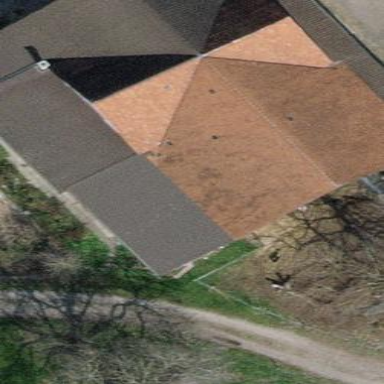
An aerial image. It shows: Farm building.